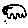
Label: cat